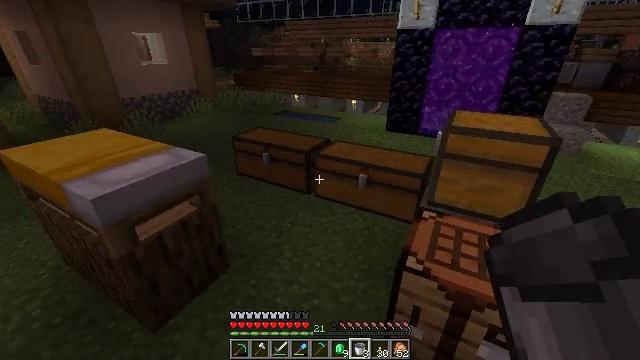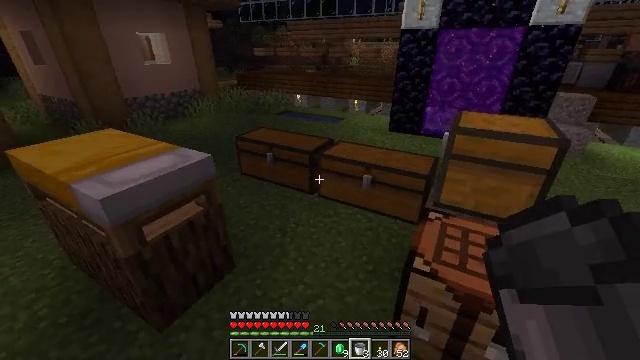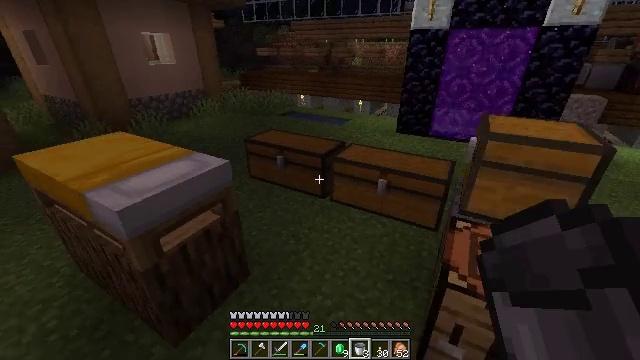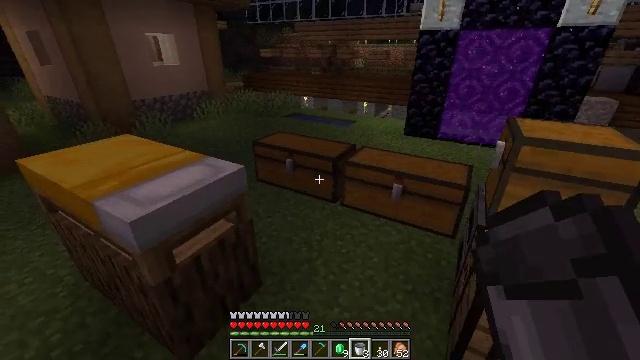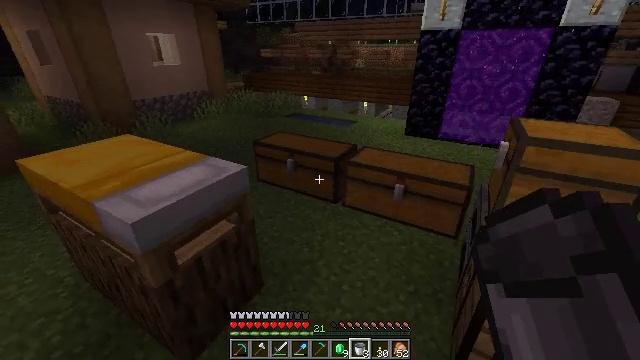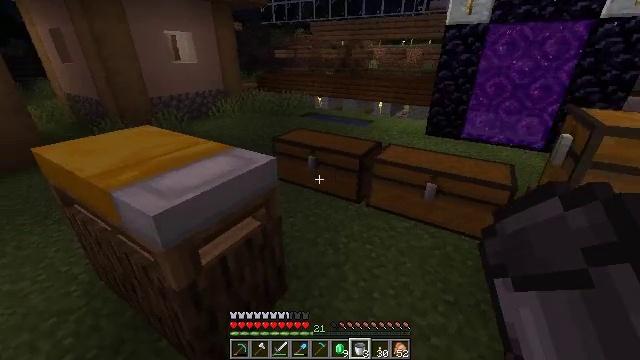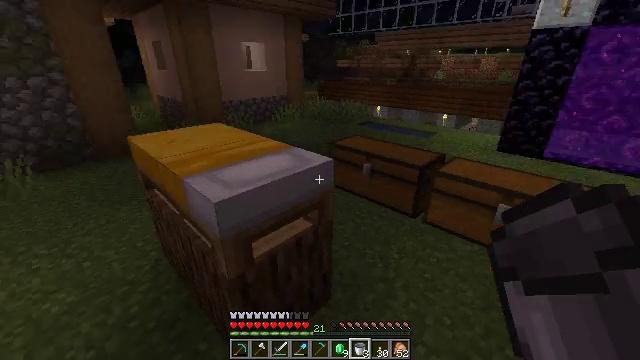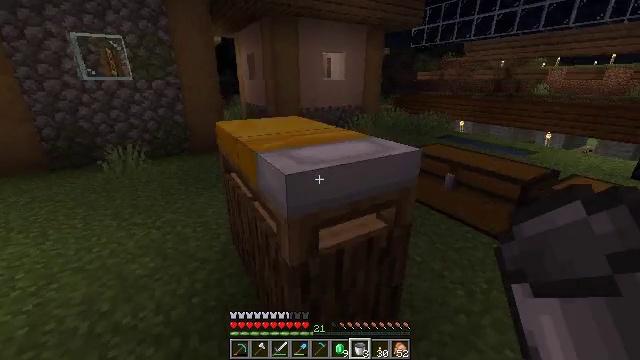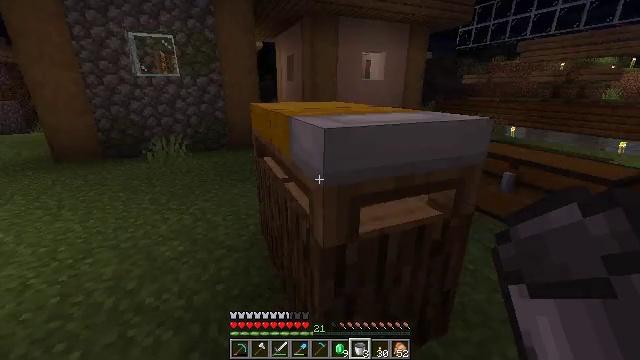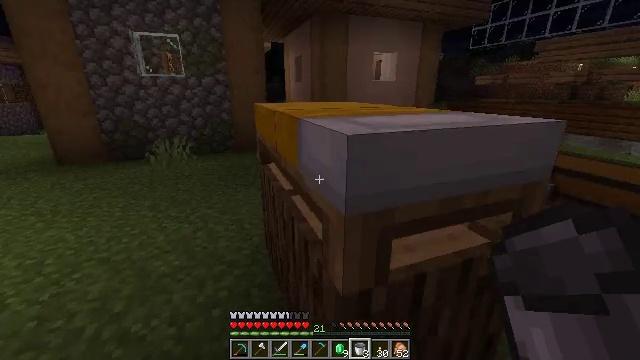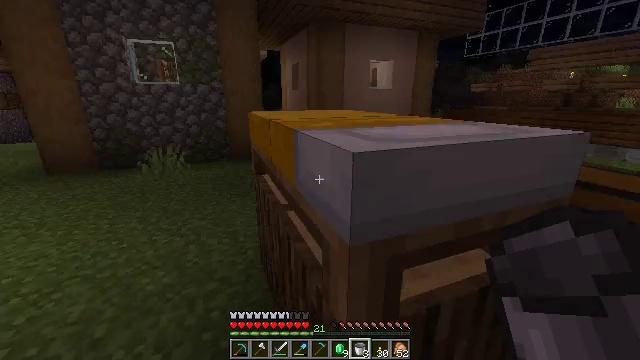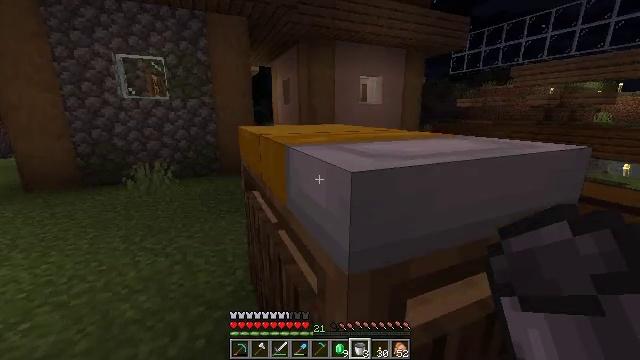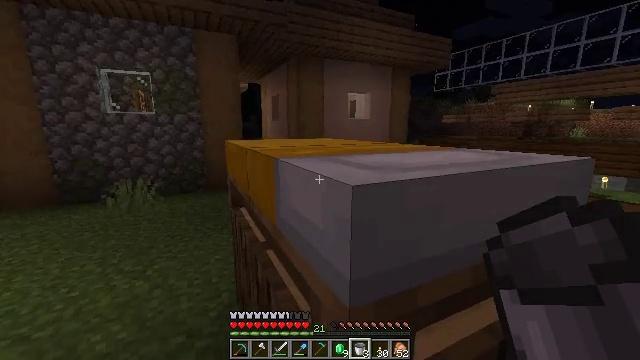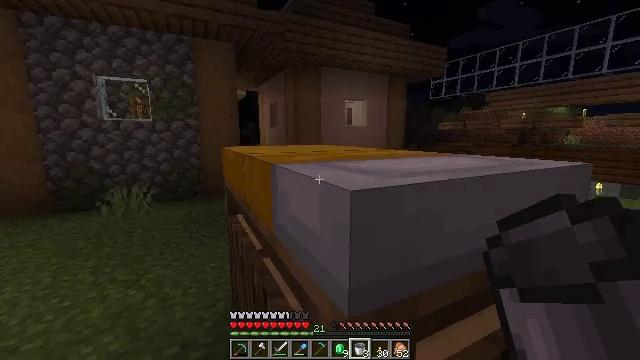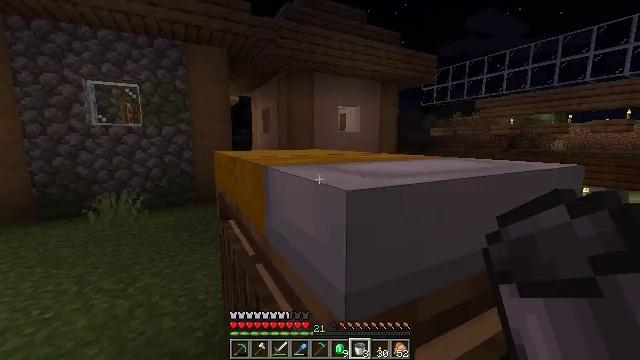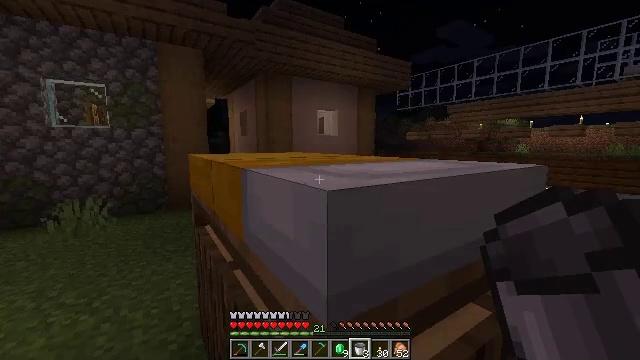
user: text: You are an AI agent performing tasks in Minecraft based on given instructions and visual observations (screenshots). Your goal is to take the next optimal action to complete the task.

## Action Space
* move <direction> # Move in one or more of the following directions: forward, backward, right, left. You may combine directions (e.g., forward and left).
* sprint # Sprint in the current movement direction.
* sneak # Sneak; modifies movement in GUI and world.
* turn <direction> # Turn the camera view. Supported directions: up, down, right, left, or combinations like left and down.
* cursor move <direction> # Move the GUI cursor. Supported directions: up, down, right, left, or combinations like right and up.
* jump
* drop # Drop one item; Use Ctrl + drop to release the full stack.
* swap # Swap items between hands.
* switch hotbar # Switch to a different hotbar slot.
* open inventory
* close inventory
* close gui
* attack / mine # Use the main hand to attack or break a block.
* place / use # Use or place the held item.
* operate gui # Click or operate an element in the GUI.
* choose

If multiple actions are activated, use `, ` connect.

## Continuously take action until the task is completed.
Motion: motion action
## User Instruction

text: Craft gold nugget in the crafting table.
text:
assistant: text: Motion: move forward and move left
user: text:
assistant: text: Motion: move forward and move left
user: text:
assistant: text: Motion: move forward and move left
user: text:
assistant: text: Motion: move forward and move left
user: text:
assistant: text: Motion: move forward and move left, turn left
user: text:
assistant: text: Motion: move forward and move left, turn left and up
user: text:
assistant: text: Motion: move forward, turn left and up
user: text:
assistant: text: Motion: move forward, turn left and up
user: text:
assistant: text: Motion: move forward, turn left
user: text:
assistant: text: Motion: turn up
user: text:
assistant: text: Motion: turn right and up
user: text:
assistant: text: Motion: turn right and up
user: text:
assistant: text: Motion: turn up
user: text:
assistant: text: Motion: turn right and up
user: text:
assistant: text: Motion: turn right
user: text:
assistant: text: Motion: no_op
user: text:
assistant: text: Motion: no_op
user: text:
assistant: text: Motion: use / place
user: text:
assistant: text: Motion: use / place
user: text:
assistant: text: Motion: use / place
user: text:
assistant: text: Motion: use / place
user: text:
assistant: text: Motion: no_op
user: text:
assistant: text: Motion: no_op
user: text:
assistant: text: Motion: no_op
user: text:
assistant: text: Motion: no_op
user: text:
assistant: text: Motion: no_op
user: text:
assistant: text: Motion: no_op
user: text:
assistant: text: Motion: no_op
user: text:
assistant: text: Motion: no_op
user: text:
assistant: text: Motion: no_op